Question: I tried to access an element with ChromeDriver using 'SelectElementByClassName'.
'''
driver.FindElementByClassName("ou selected");
'''
The element's class is : 'ou selected' but I cannot use this method because I get the :
'''
Compound class name not permitted exception
'''
Is it impossible for me to select all these classes ?
Is there a possible work around ?
---
Even with the CSS selection, I get another error which says "no such element".
The element exists :
>
It needs a few milliseconds to load but still so I added a Timeout to make sure it loads properly. Still, I get the same error. Here is the code :
'''
driver.Manage().Timeouts().ImplicitlyWait(TimeSpan.FromSeconds(2));
driver.FindElementByCssSelector(".ou.selected").SendKeys(OpenQA.Selenium.Keys.Enter);
'''
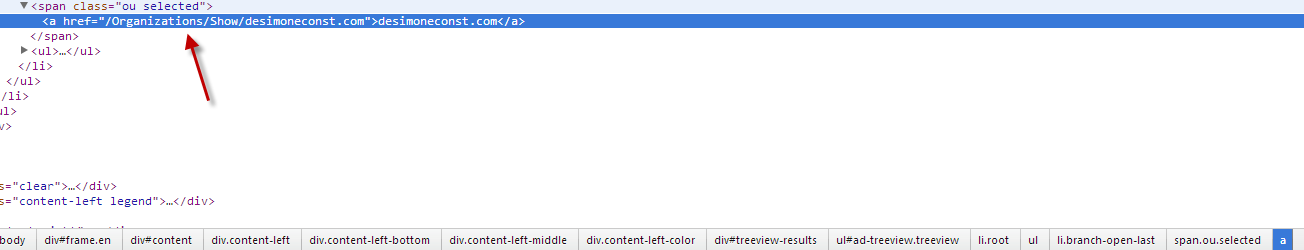
Answer: Use 'FindElementByCssSelector', not 'FindElementByClassName' in this situation. ByClassName, as it states, does not support compound classes. This is why you use a CSS selector to match on the classes you want.
'''
driver.FindElementByCssSelector(".ou.selected")
'''
### Edit
Looks like you want to select the link? If so, then you need -
'''
driver.FindElementByCssSelector("span.ou.selected > a")
'''